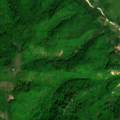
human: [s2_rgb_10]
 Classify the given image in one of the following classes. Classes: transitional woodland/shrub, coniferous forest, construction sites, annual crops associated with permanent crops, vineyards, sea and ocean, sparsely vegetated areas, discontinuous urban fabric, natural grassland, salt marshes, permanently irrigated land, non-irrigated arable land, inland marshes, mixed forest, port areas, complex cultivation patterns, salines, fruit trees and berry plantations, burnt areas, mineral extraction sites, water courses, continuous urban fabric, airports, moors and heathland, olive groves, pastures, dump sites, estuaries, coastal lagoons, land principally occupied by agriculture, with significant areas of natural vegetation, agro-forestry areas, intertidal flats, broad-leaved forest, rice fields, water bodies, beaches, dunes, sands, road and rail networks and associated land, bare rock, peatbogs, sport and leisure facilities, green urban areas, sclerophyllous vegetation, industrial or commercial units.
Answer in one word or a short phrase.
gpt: complex cultivation patterns, broad-leaved forest, natural grassland